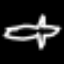
Label: airplane